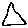
Label: triangle